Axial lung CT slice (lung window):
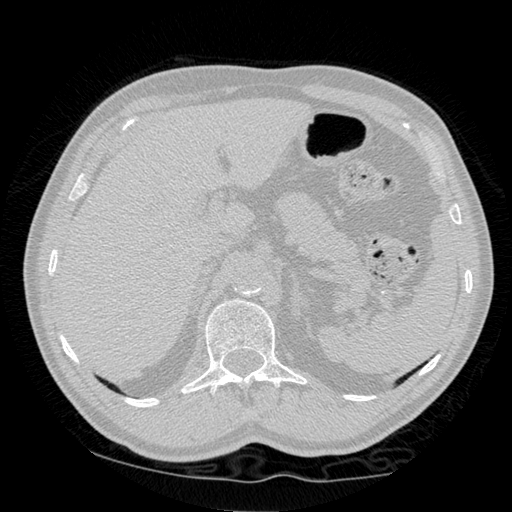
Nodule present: no